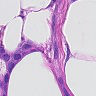
Metastatic tissue present: yes